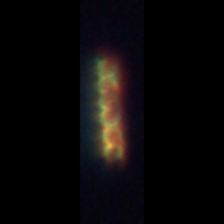
Taxon: Chaetoceros
Group: Diatoms